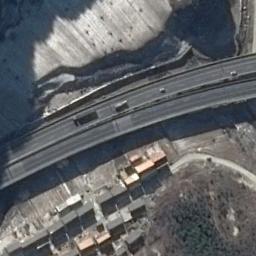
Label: freeway